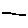
Label: line